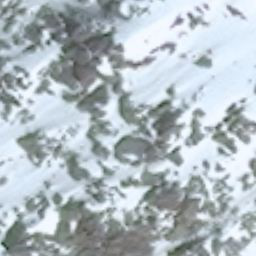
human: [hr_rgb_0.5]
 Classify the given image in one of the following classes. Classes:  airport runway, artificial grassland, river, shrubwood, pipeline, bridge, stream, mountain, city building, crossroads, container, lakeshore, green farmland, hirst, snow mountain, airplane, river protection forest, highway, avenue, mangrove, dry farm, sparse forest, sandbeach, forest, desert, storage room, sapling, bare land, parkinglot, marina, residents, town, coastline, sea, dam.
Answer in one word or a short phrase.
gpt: snow mountain